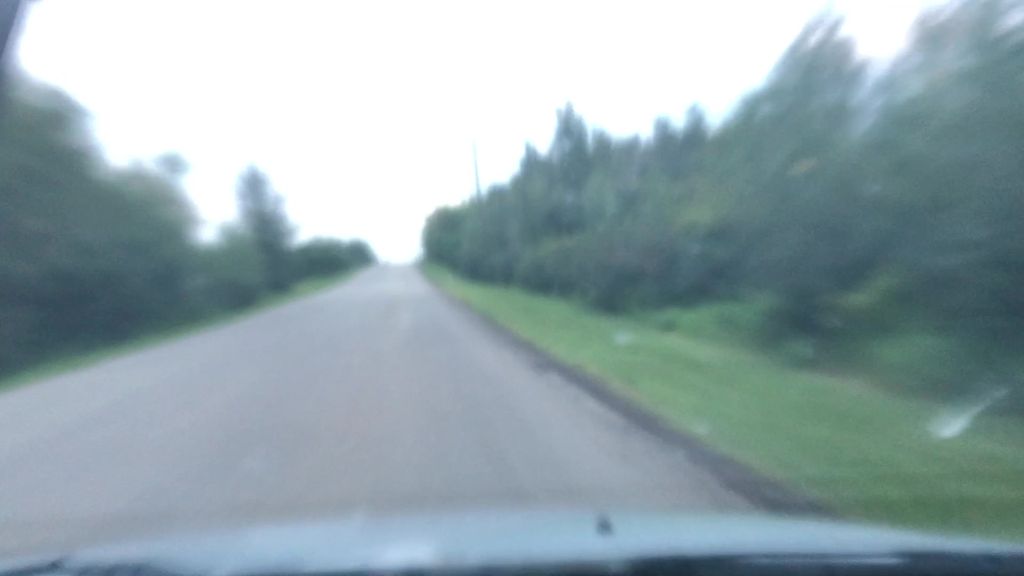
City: edmonton